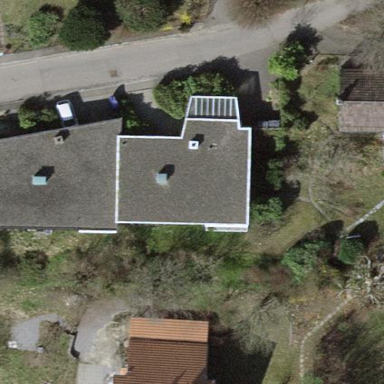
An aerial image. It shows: Flat-roofed building.